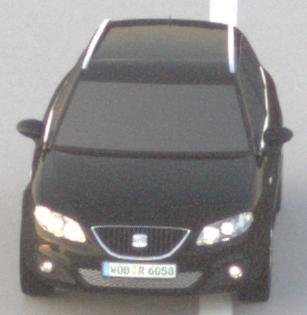
Make: SEAT
Model: Exeo ST 1.6
Detailed model: Exeo (3R) ST
Model produced from: 2010/05
Model produced until: 2010/08
Doors: 5
Color: black
Road condition: dry road
Daytime: sunrise or sunset
Contrast: low contrast